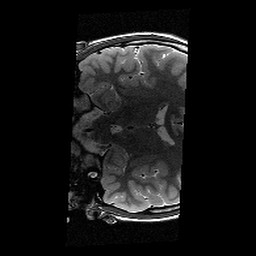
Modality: T2w
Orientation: coronal
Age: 11
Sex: male
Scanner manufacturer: siemens
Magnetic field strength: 3 T
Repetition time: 8.46 s
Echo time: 0.067 s